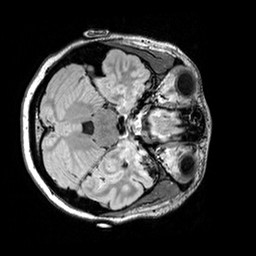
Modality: FLAIR
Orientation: axial
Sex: female
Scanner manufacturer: siemens
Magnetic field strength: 3 T
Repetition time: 5 s
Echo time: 0.395 s